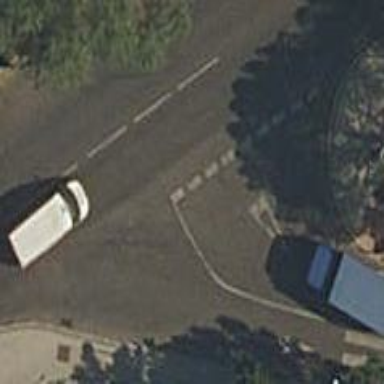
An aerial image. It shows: Road with "give way" sign.